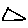
Label: triangle